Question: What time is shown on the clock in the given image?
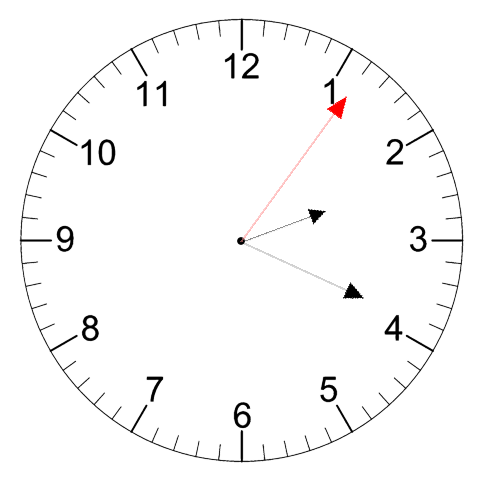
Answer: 02:19:06